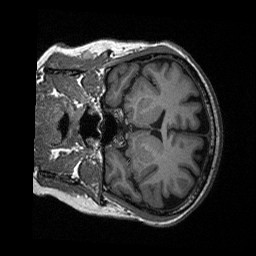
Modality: T1w
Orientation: coronal
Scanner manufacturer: siemens
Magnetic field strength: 3 T
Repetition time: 2.3 s
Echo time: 0.00226 s